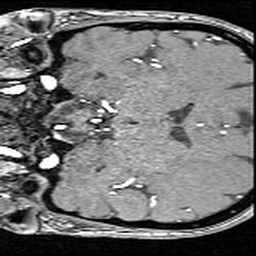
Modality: angio
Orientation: coronal
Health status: ill
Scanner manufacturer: siemens
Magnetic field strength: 3 T
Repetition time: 0.023 s
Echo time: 0.00418 s